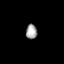
Tissue: lung
Cell type: Fibroblasts
Senescence score: 0.5892
Nuclear area (px): 163
Mean DAPI intensity: 161.055